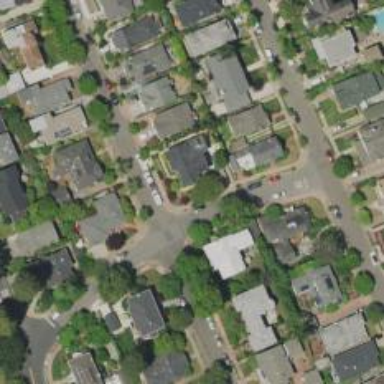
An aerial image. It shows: Residential road with separate asphalt sidewalk.